Question: Count the number of objects in the diagram.
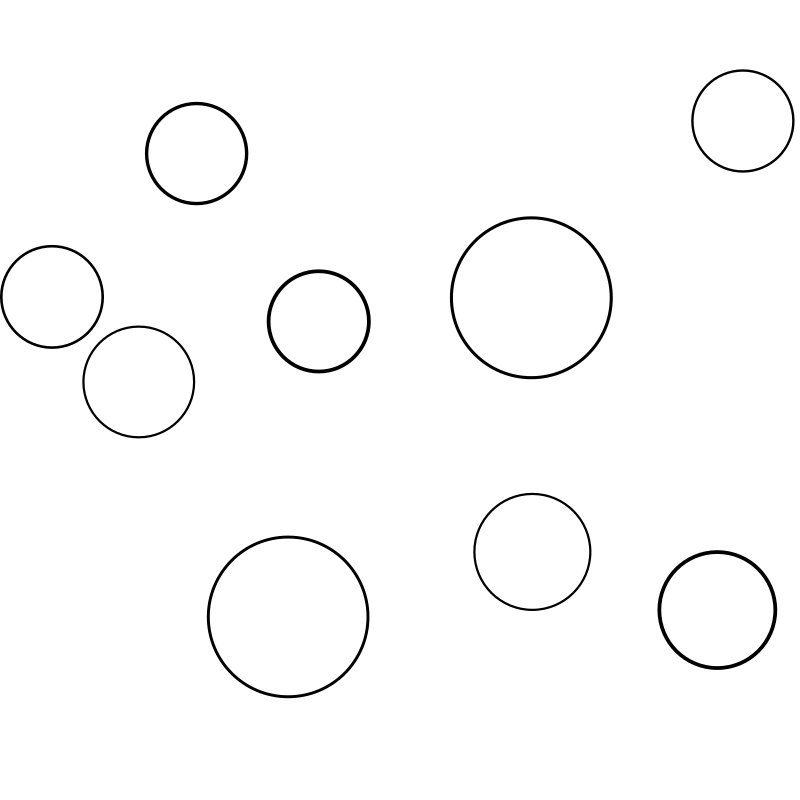
Answer: 9